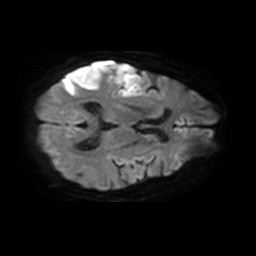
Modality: TRACE
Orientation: axial
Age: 32
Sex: female
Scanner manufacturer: philips
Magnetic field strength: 1.5 T
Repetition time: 4.726 s
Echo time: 0.07764 s